Interaction volume radius: 5 \u00c5
Interaction volume height: 40 \u00c5
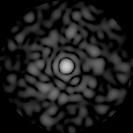
Disorder parameter: 0.8489